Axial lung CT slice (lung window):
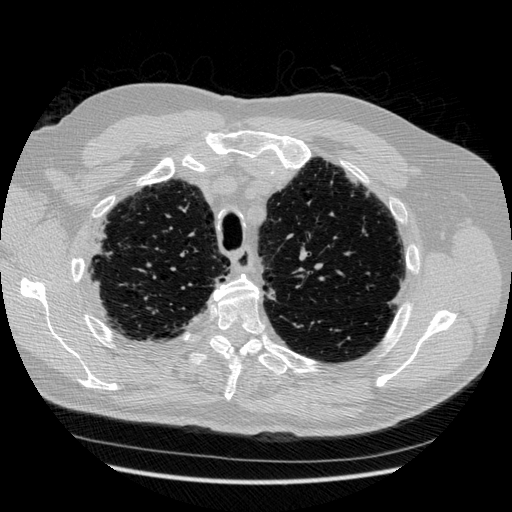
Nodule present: no